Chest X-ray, AP view. Patient: 34 years old, sex F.
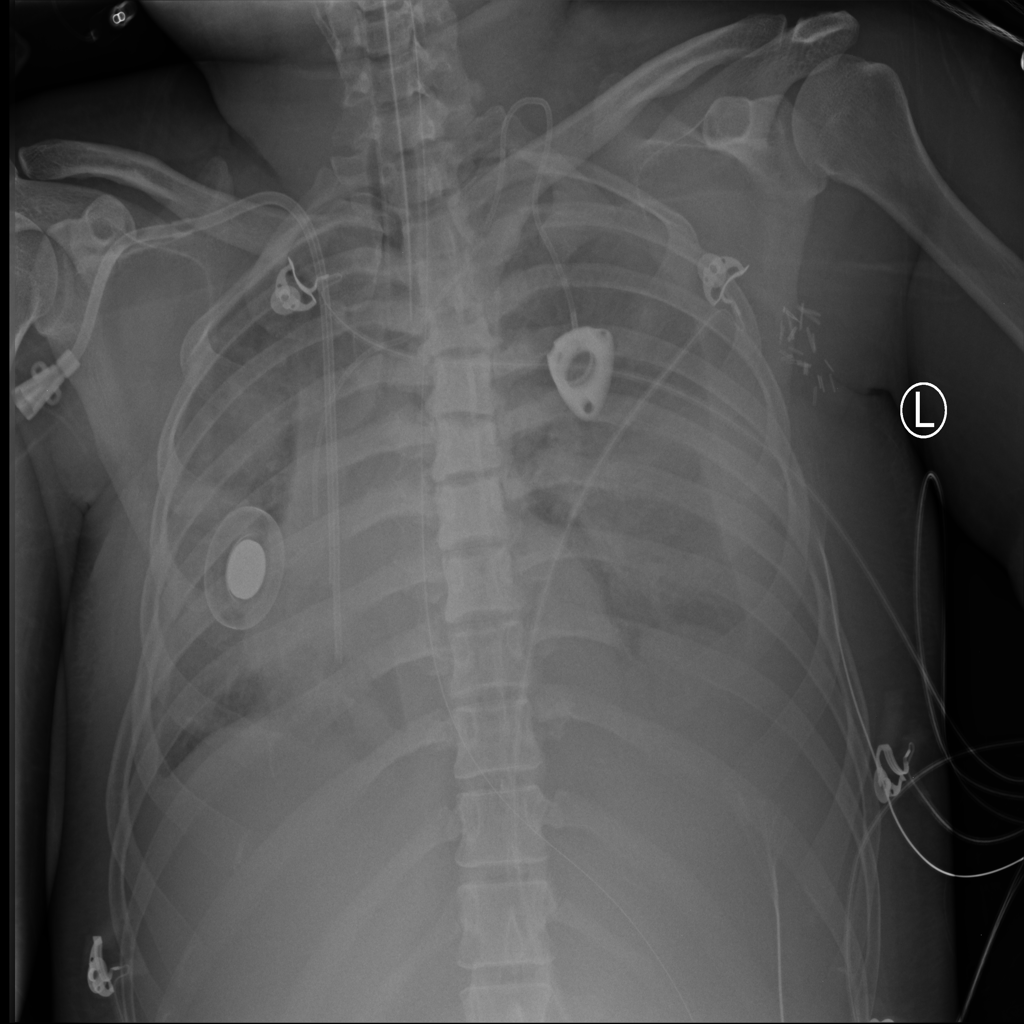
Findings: Effusion, Infiltration